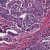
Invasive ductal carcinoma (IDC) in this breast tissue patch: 1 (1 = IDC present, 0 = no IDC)